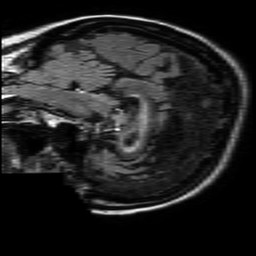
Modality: FLAIR
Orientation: sagittal
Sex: female
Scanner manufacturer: philips
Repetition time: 11 s
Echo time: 0.125 s